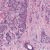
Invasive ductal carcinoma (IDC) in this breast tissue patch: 1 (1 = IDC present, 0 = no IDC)